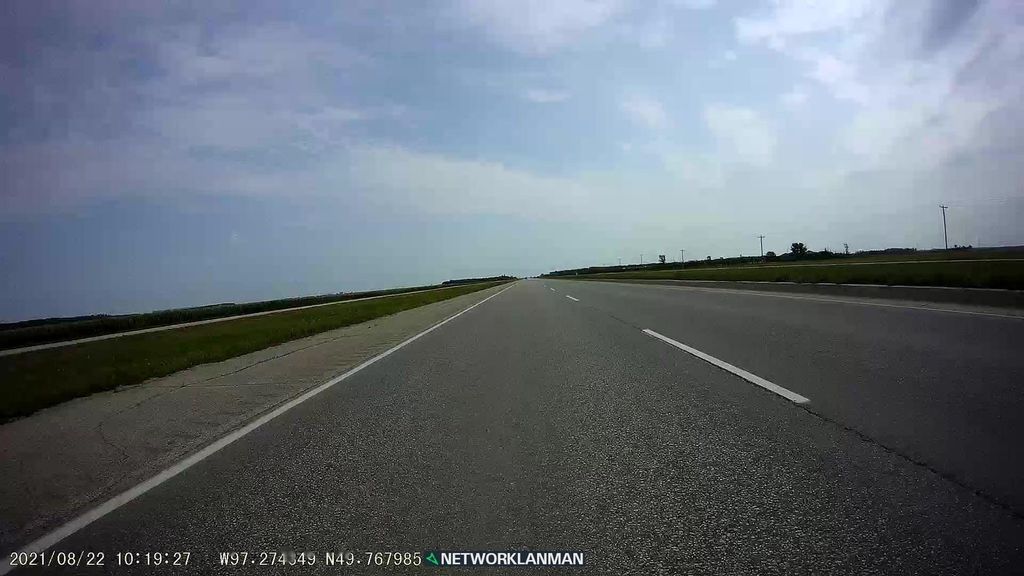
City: winnipeg